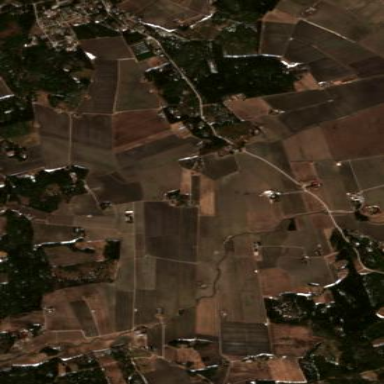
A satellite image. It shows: Picturesque farmland scene.